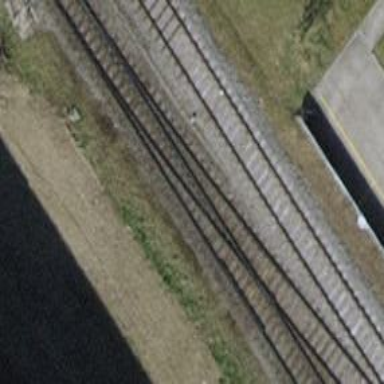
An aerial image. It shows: Single-track spur railway line.